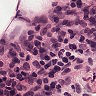
Metastatic tissue present: no